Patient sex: F
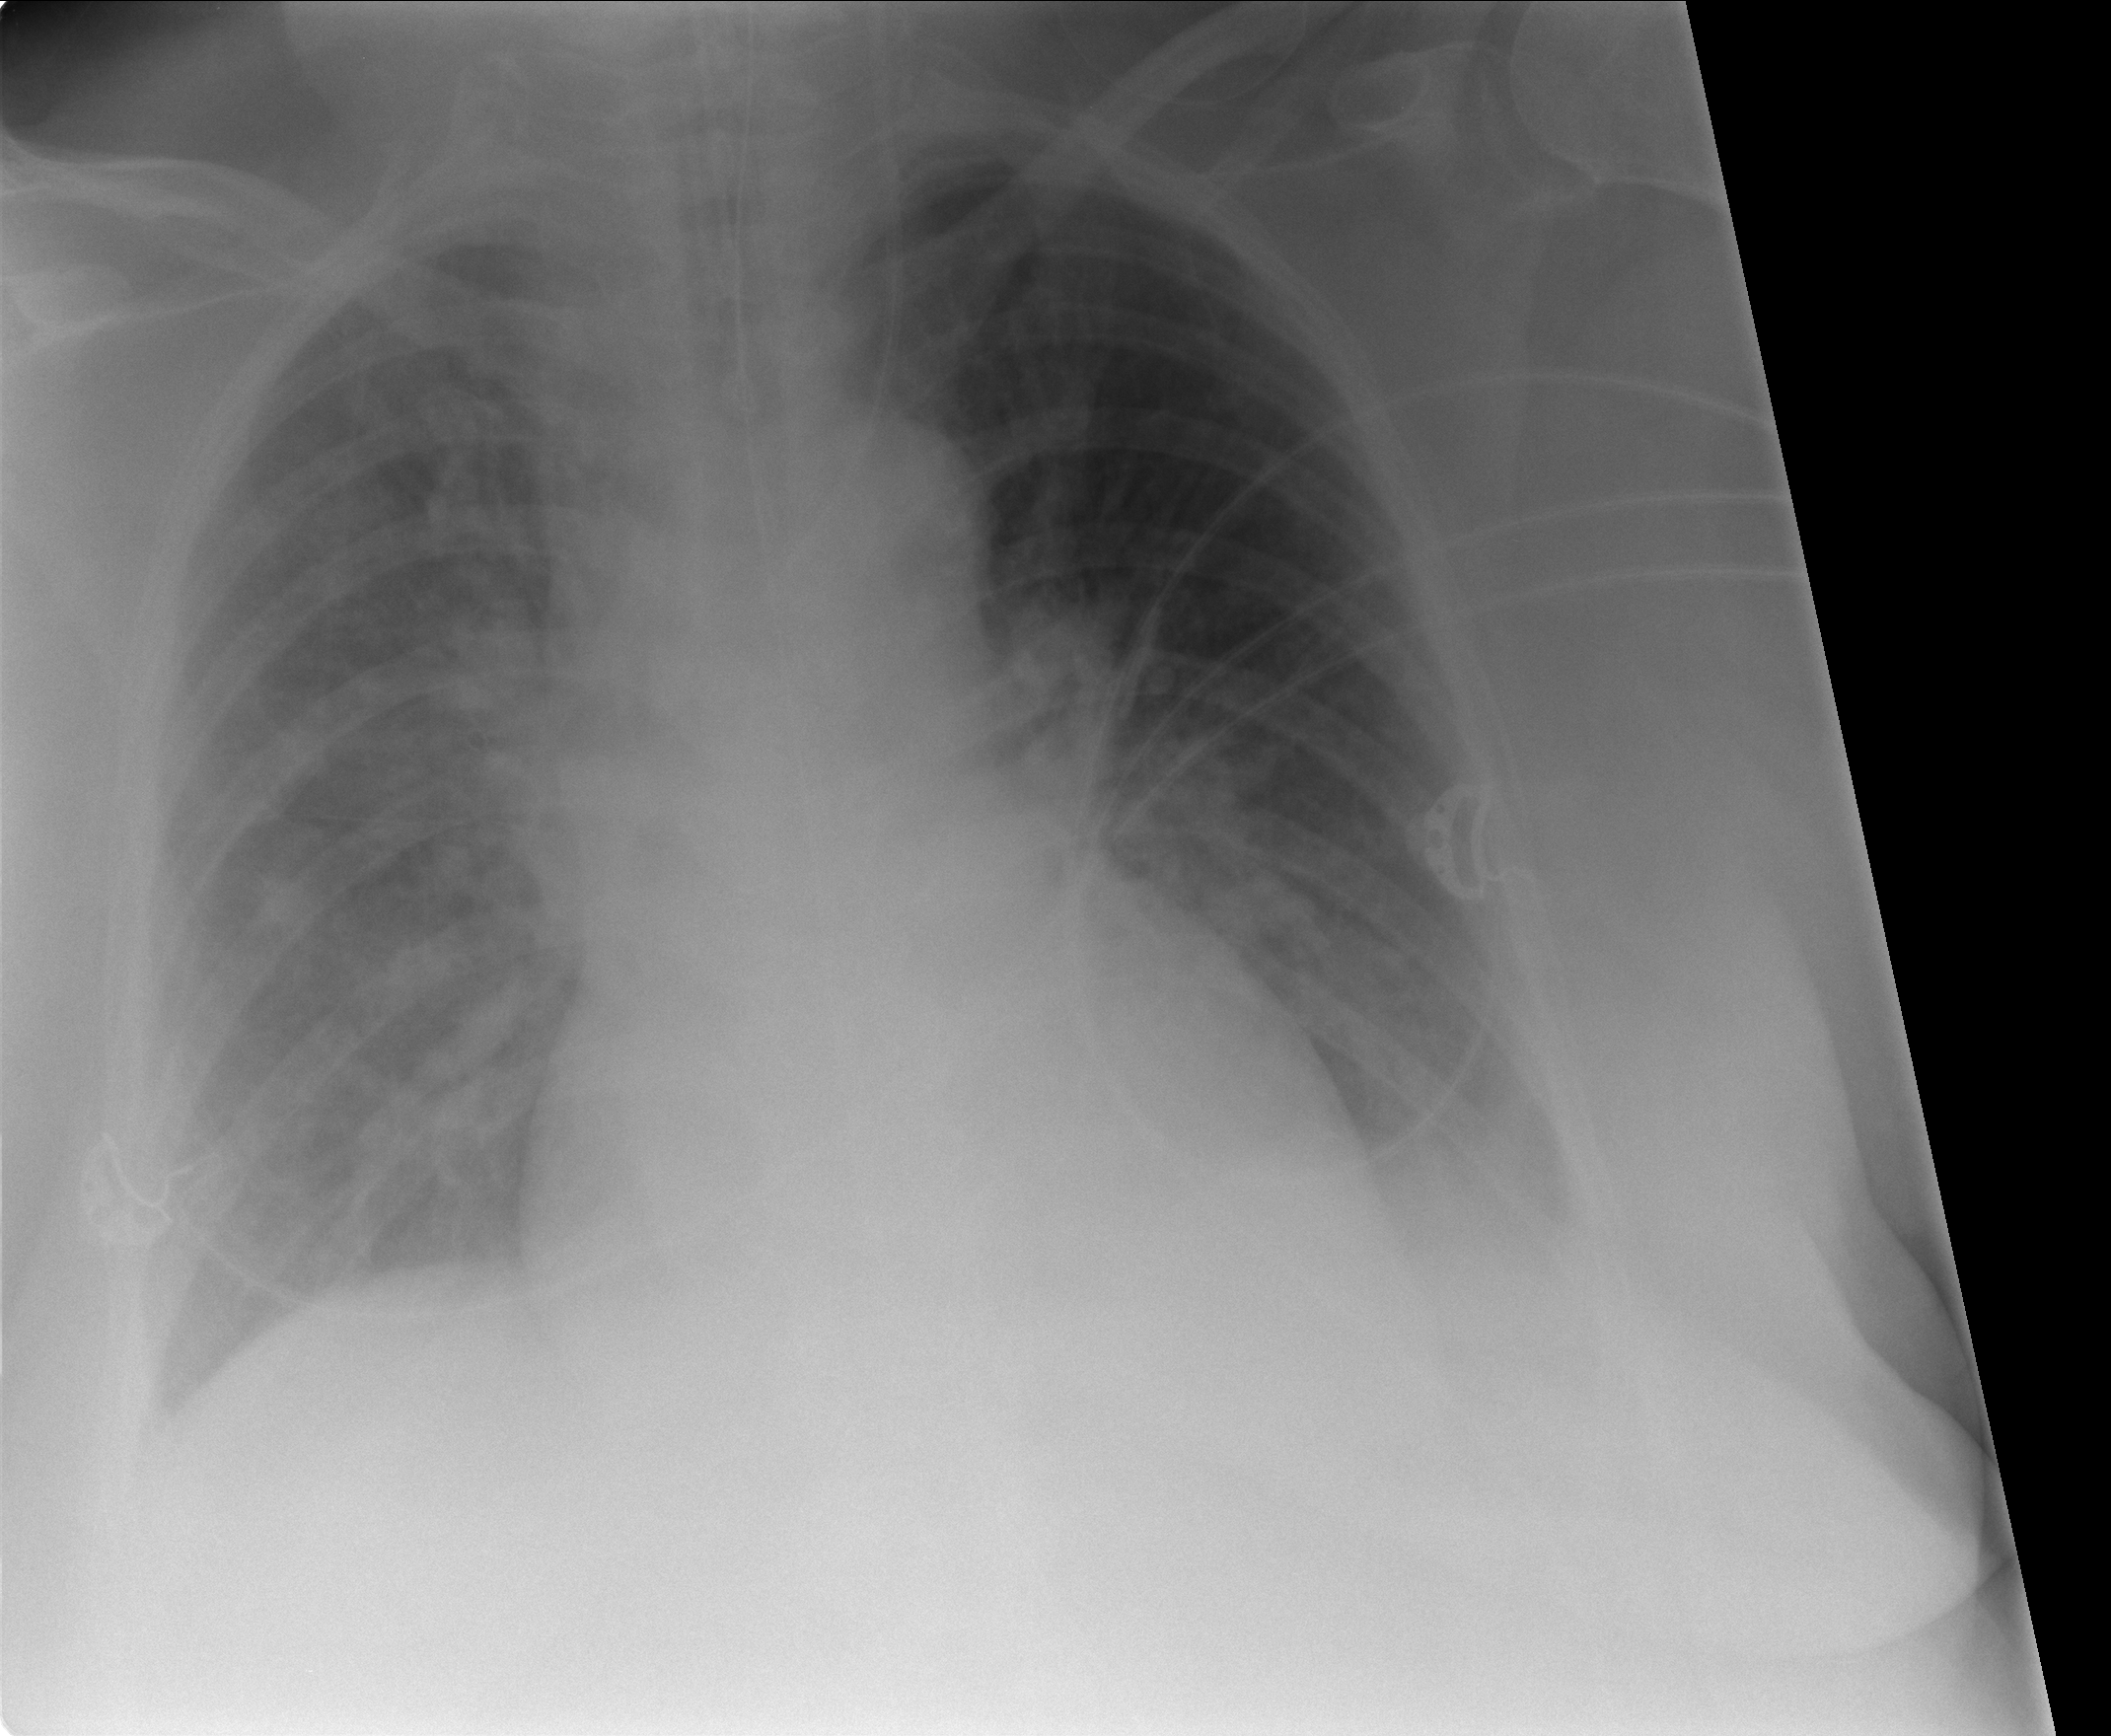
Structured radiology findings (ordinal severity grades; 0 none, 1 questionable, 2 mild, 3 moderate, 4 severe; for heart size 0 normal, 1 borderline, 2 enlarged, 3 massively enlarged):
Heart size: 2
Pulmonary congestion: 2
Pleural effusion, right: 0
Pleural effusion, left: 2
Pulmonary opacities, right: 3
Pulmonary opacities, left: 0
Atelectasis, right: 0
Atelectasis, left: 0